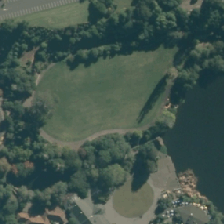
Land cover: urban_parkland